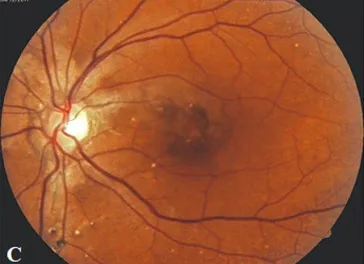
LE posterior pole fundus pic showing AS with CNV with surrounding retinal haemorrhage.
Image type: ophthalmic_imaging (fundus_photograph)